Aerial crown-view tile of a tropical tree (Barro Colorado Island, Panama), acquired 20250217:
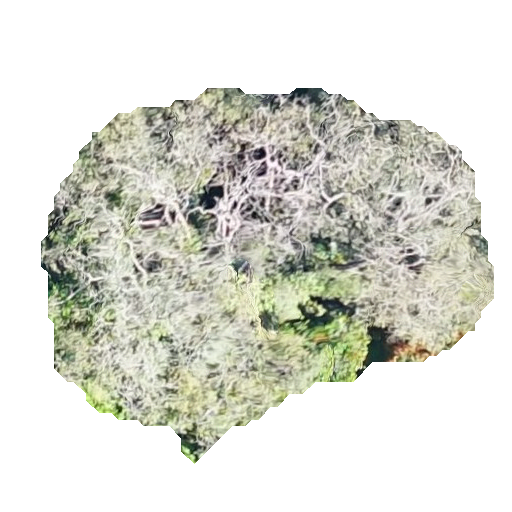
Species: Platypodium elegans
GBIF accepted scientific name: Platypodium elegans
Crown area: 175.774 m²